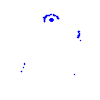
Particle: proton